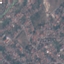
Label: Residential